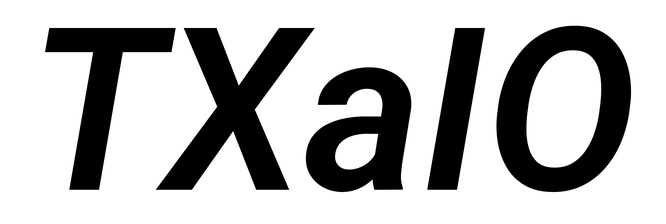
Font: Roboto-Italic_SemiBold_Italic